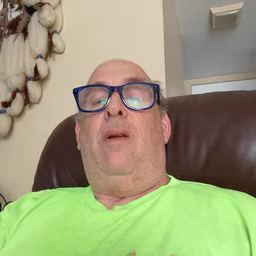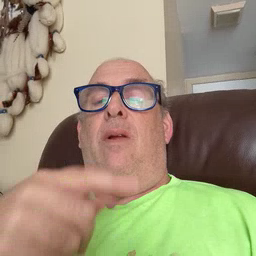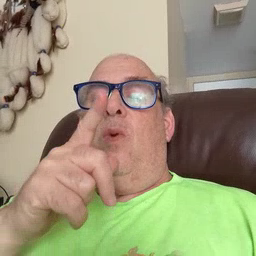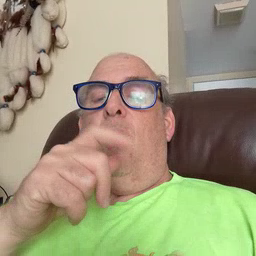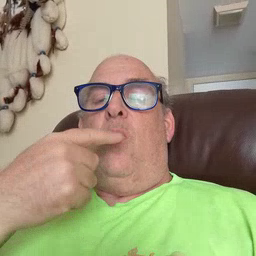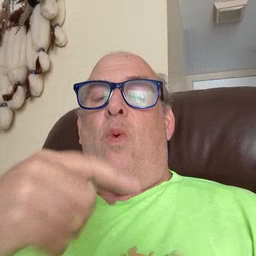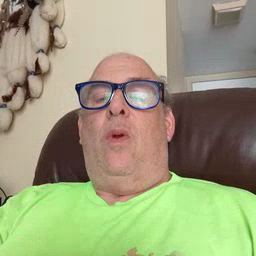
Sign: who